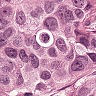
Metastatic tissue present: yes